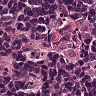
Metastatic tissue present: yes